Question: I need a full working example for , in or else , from samples, user(s) or a 3rd party source, that illustrates how to develop a simple package that will integrate a custom menu inside the contextmenu with line separators (groups) and assigned hotkeys, to avoid my current practices.
I'm very frustrated from researching weeks and weeks in without founding any thing that could help me to understand how to do things right, any official or 3rd party example of what I need to do, please be comprehensive.
I've read from begin to end these resources and, I can't find inside orientation or explanations of what I need (a menu inside the code editor contextmenu), however, it helped me to understand other things:
- <URL>
---
This below is my actual menu, however, I think from comments of @ that I'm not following good practices because I'm generating the menu and all its buttons at execution time and, If I understood good I should create all these things from an file to be able to assign hotkeys and add line separators and query the commands status:

---
The VS2013 SDK comes with some project templates, and particullary a project template which is a project wizard that comes with three templates, any of them demonstrates how to do this, but the command menu template of the wizard is the more approximated thing of what I would like to do, but it is for add a menu under the menubar which is obvious I don't pretend to do that, I only would like to add things in the contextmenu of the code editor so I'm using an empty template (which doesn't generates any VSCT file).
The commandmenu package template creates an VSCT file but I don't understand how to create one for my needs in my empty package, or else how to edit the VSCT file that creates the Command Menu package by default to move the command from the menu into the code editor contextmenu, I've tested almost all the guids exposed in MSDN.
Also the full SDK package lacks of intellisense support and almost all the SDK members are undocumented in the MSDN (like the guids, which has a name but any description) so it's really a nightmare to understand how to do right things. Sincerelly the articles written by @ are a much better place of documentation than , but it also lacks of important examples such as an example of how to manage a contextmenu.
---
This is the full source of my Package if needed:
- <URL>
I'm stuck with much things of that solution because I'm not using an VSCT file which its supposed to help me to realize all the things where I'm stucked, I need to create it from scratch because as said I think that I'm following the wrong practices by creating all controls at execution time instead of from an VSCT file.
I just need to see a working example with VSCT file that creates a similar menu inside the code editor contextmenu, with line separators (groups) and an assigned hotkey, to learn good.
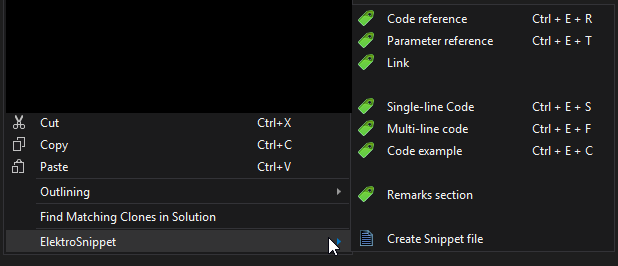
Answer: Visual studio extension development examples:
<URL>
<URL>
There are a lot more open source extensions for visual studio, if you find them, tell me and I'll update this answer so that people can find them on bing or google.